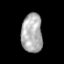
Tissue: prostate
Cell type: Myeloid cells
Senescence score: 0.1775
Nuclear area (px): 805
Mean DAPI intensity: 173.948